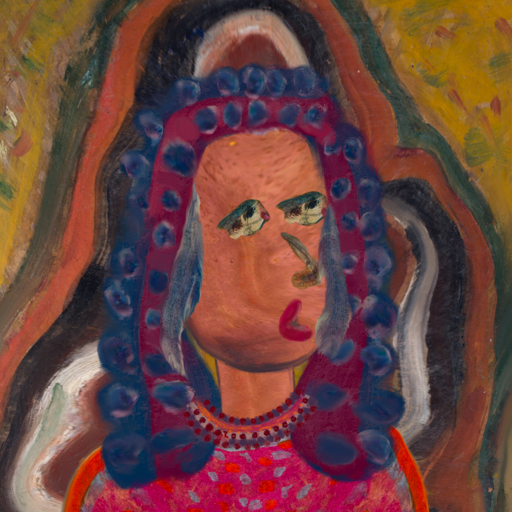
Background: AfterRaid, Head And Neck Side: Mother_And_Son_Mother, Face Side: Pipe, Bust: Sisters, Hair Side: Hill_Girl, Head Accessory: Blank, Second Necklace: Blank, Necklace: Roy_Bahadur, Baby: Blank